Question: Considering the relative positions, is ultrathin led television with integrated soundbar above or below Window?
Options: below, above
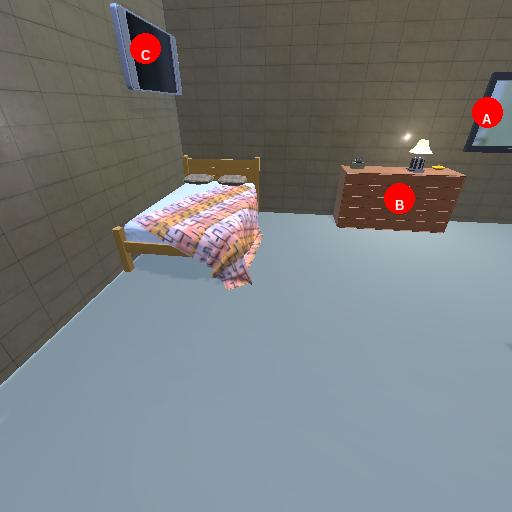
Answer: below